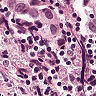
Metastatic tissue present: yes